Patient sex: M
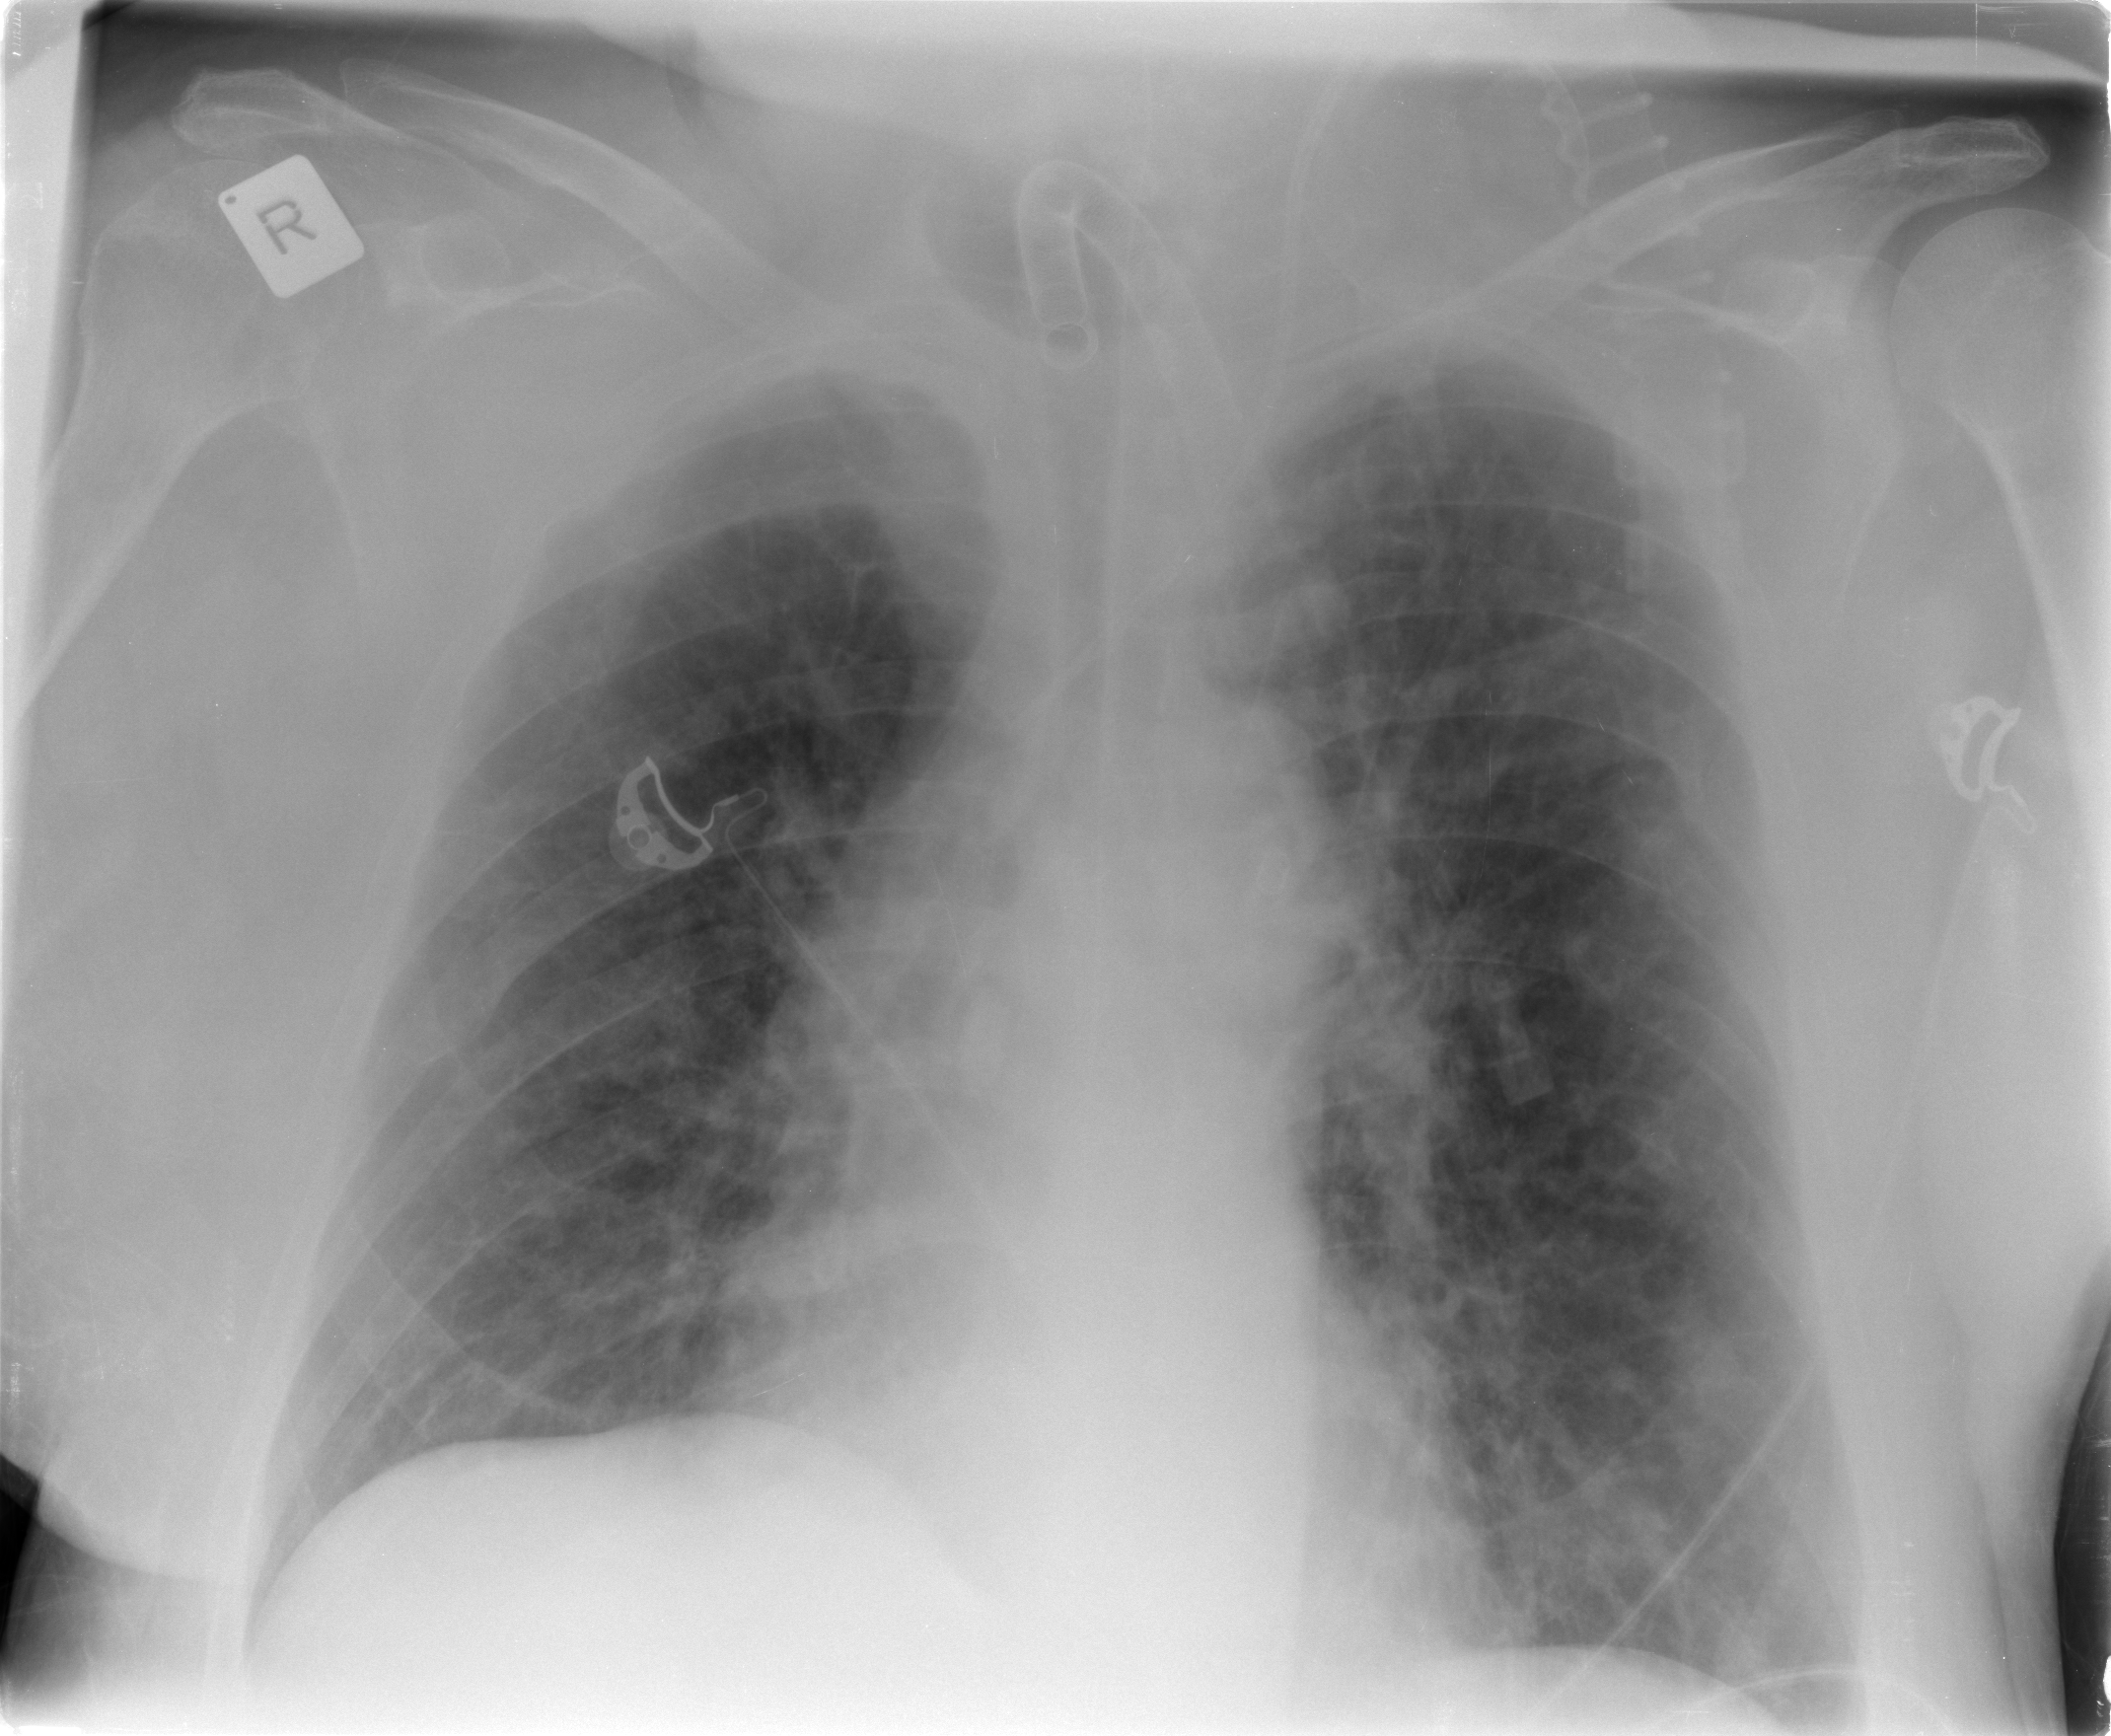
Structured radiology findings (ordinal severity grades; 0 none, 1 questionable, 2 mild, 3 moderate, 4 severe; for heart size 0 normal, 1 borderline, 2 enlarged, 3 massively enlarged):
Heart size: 0
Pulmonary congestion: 2
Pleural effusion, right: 0
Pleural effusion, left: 0
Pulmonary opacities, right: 2
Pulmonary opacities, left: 2
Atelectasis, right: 0
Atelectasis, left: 0